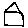
Label: house